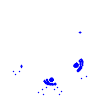
Particle: electron